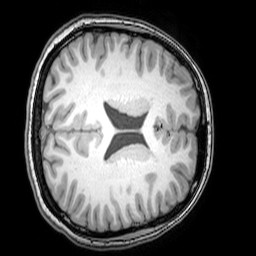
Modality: T1w
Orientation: axial
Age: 22
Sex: female
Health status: healthy
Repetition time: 0.081 s
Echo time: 0.037 s